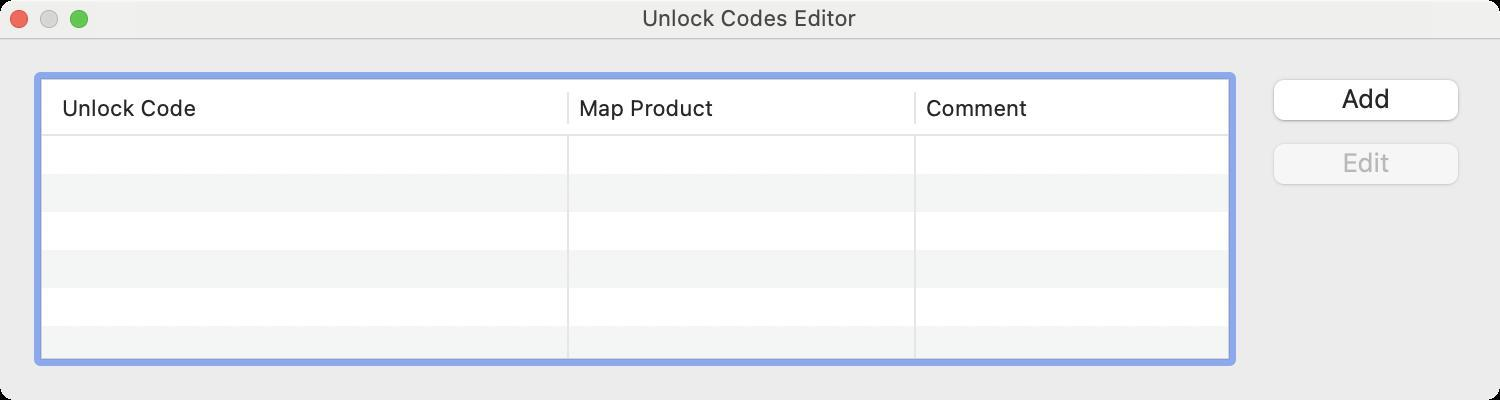
Accessibility tree:
{"name": "Unlock_Codes_Editor", "role": "AXWindow", "description": null, "role_description": "плавуче вікно", "value": null, "position": "290.00;327.00", "size": "750;200", "children": [{"name": null, "role": "AXScrollArea", "description": null, "role_description": "область прокручування", "value": null, "position": "20.00;39.00", "size": "595;141", "children": [{"name": null, "role": "AXTable", "description": null, "role_description": "таблиця", "value": null, "position": "21.00;68.00", "size": "593;111", "children": [{"name": null, "role": "AXColumn", "description": null, "role_description": "стовпчик", "value": null, "position": "21.00;68.00", "size": "264;111", "children": []}, {"name": null, "role": "AXColumn", "description": null, "role_description": "стовпчик", "value": null, "position": "284.50;68.00", "size": "174;111", "children": []}, {"name": null, "role": "AXColumn", "description": null, "role_description": "стовпчик", "value": null, "position": "458.00;68.00", "size": "156;111", "children": []}, {"name": null, "role": "AXGroup", "description": null, "role_description": "група", "value": null, "position": "21.00;40.00", "size": "593;28", "children": [{"name": "Unlock_Code", "role": "AXButton", "description": null, "role_description": "кнопка сортування", "value": null, "position": "21.00;40.00", "size": "264;28", "children": []}, {"name": "Map_Product", "role": "AXButton", "description": null, "role_description": "кнопка сортування", "value": null, "position": "284.50;40.00", "size": "174;28", "children": []}, {"name": "Comment", "role": "AXButton", "description": null, "role_description": "кнопка сортування", "value": null, "position": "458.00;40.00", "size": "156;28", "children": []}]}]}]}, {"name": "Add", "role": "AXButton", "description": null, "role_description": "кнопка", "value": null, "position": "630.00;35.00", "size": "106;32", "children": []}, {"name": "Edit", "role": "AXButton", "description": null, "role_description": "кнопка", "value": null, "position": "630.00;67.00", "size": "106;32", "children": []}, {"name": null, "role": "AXButton", "description": null, "role_description": "кнопка закривання", "value": null, "position": "3.00;5.00", "size": "13;9", "children": []}, {"name": null, "role": "AXButton", "description": null, "role_description": "кнопка оптимізації", "value": null, "position": "33.00;5.00", "size": "13;9", "children": [{"name": null, "role": "AXGroup", "description": null, "role_description": "група", "value": null, "position": "33.00;5.00", "size": "13;9", "children": []}]}, {"name": null, "role": "AXButton", "description": null, "role_description": "кнопка згортання", "value": null, "position": "18.00;5.00", "size": "13;9", "children": []}, {"name": null, "role": "AXStaticText", "description": null, "role_description": "текст", "value": "Unlock Codes Editor", "position": "319.00;2.00", "size": "112;14", "children": []}]}